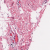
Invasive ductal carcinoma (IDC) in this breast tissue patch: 0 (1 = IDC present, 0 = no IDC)